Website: bh-photo
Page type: address-validator
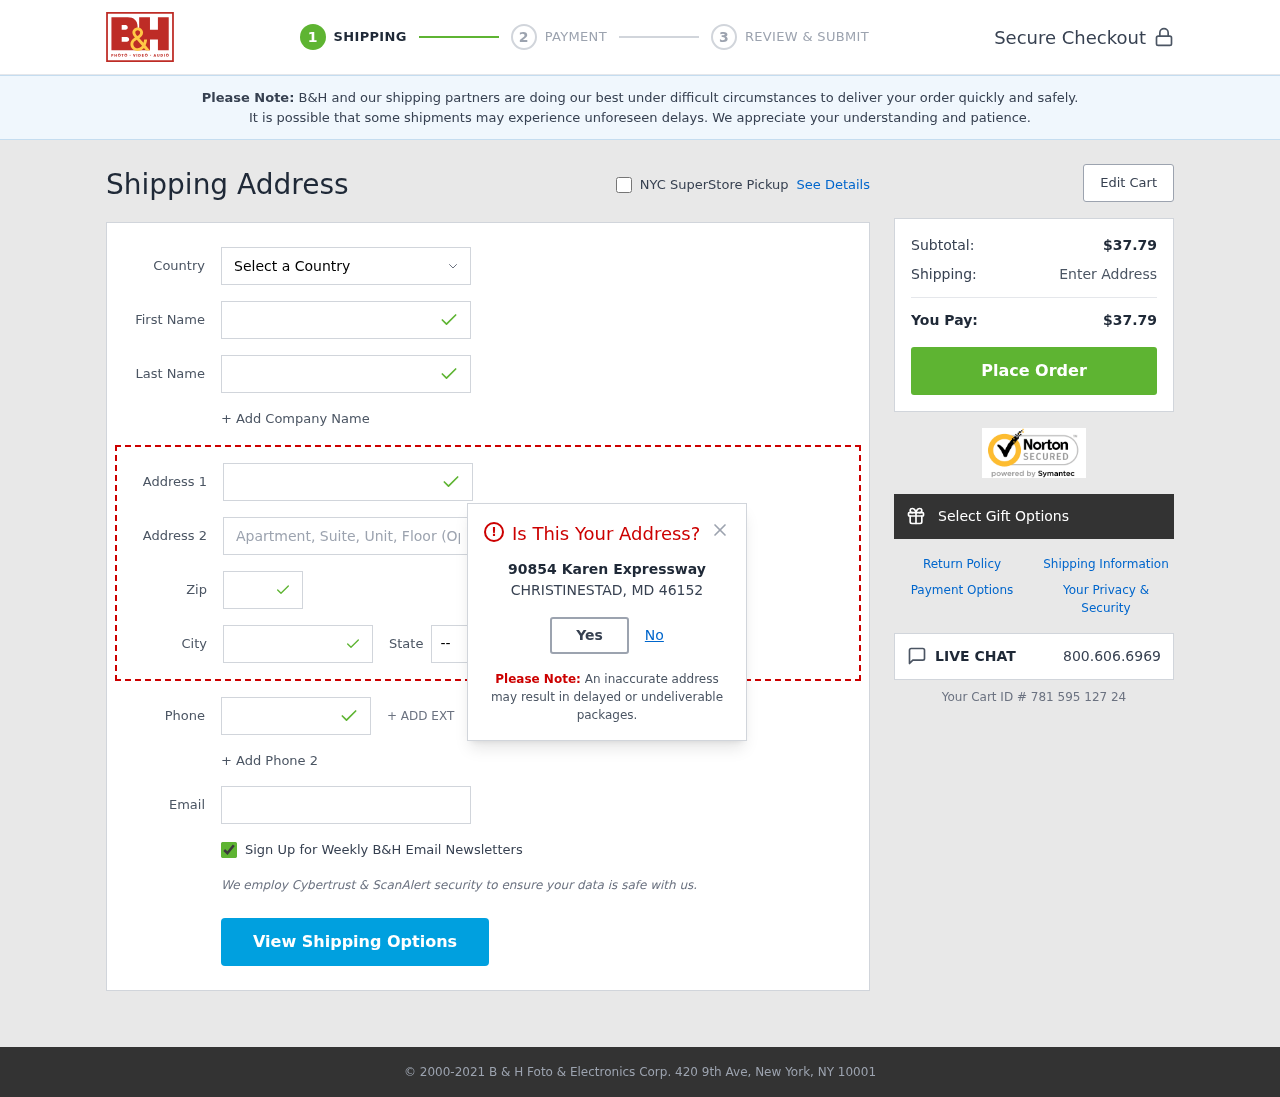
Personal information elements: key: PII_CITY
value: Christinestad
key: PII_COUNTRY
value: United States
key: PII_EMAIL
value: michael.jimenez@yahoo.com
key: PII_FIRSTNAME
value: Michael
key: PII_LASTNAME
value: Jimenez
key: PII_PHONE
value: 3388222884
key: PII_POSTCODE
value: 46152
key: PII_STATE_ABBR
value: MD
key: PII_STREET
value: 90854 Karen Expressway
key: PII_CITY_MODAL
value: CHRISTINESTAD
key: PII_POSTCODE_FULL
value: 46152
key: PII_POSTCODE_NUMERIC
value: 46152
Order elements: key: ORDER_SUBTOTAL
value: $37.79
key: ORDER_TOTAL
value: $37.79
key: ORDER_ID
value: Your Cart ID # 781 595 127 24